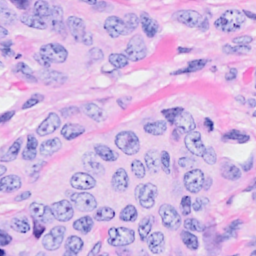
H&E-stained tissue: Breast